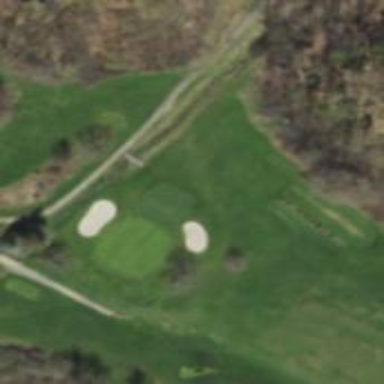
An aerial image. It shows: View of golf hole.